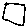
Label: square